Field crop: tomato
Growth stage: 1
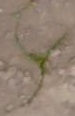
Species: cyperus